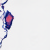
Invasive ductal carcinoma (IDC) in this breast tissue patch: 0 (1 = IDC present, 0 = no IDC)